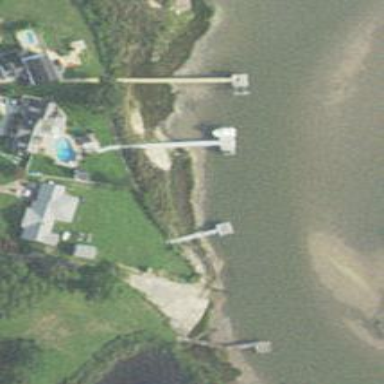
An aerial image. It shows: Man-made pier.